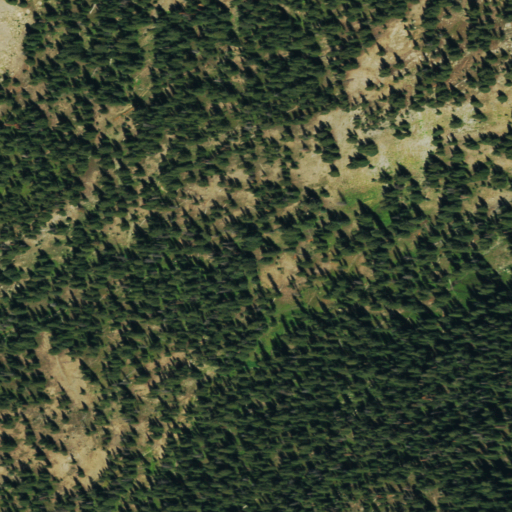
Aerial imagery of depression(s) in Colorado named Independence Basin containing evergreen forest, shrub, and grassland